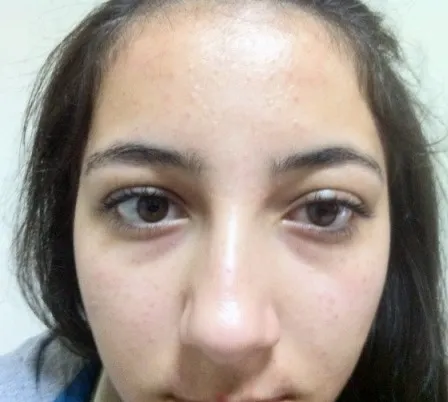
Partial improvement in ptosis and ophthalmoplegia after 2 weeks.
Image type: medical_photograph (other_medical_photograph)